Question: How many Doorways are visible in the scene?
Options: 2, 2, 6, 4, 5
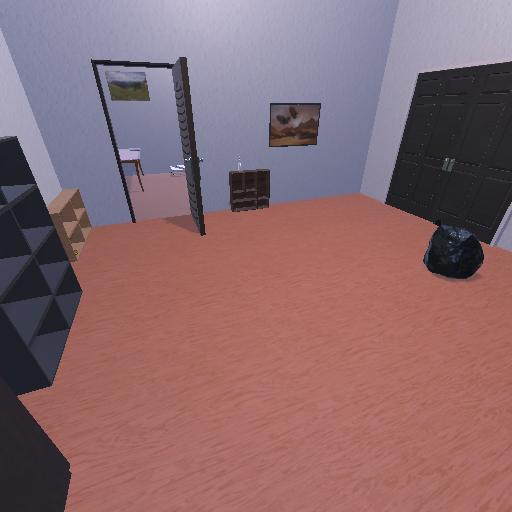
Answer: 2